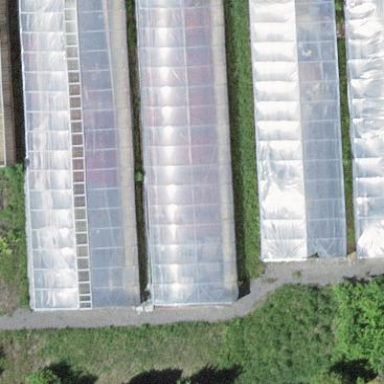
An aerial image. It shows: Greenhouse.